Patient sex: M
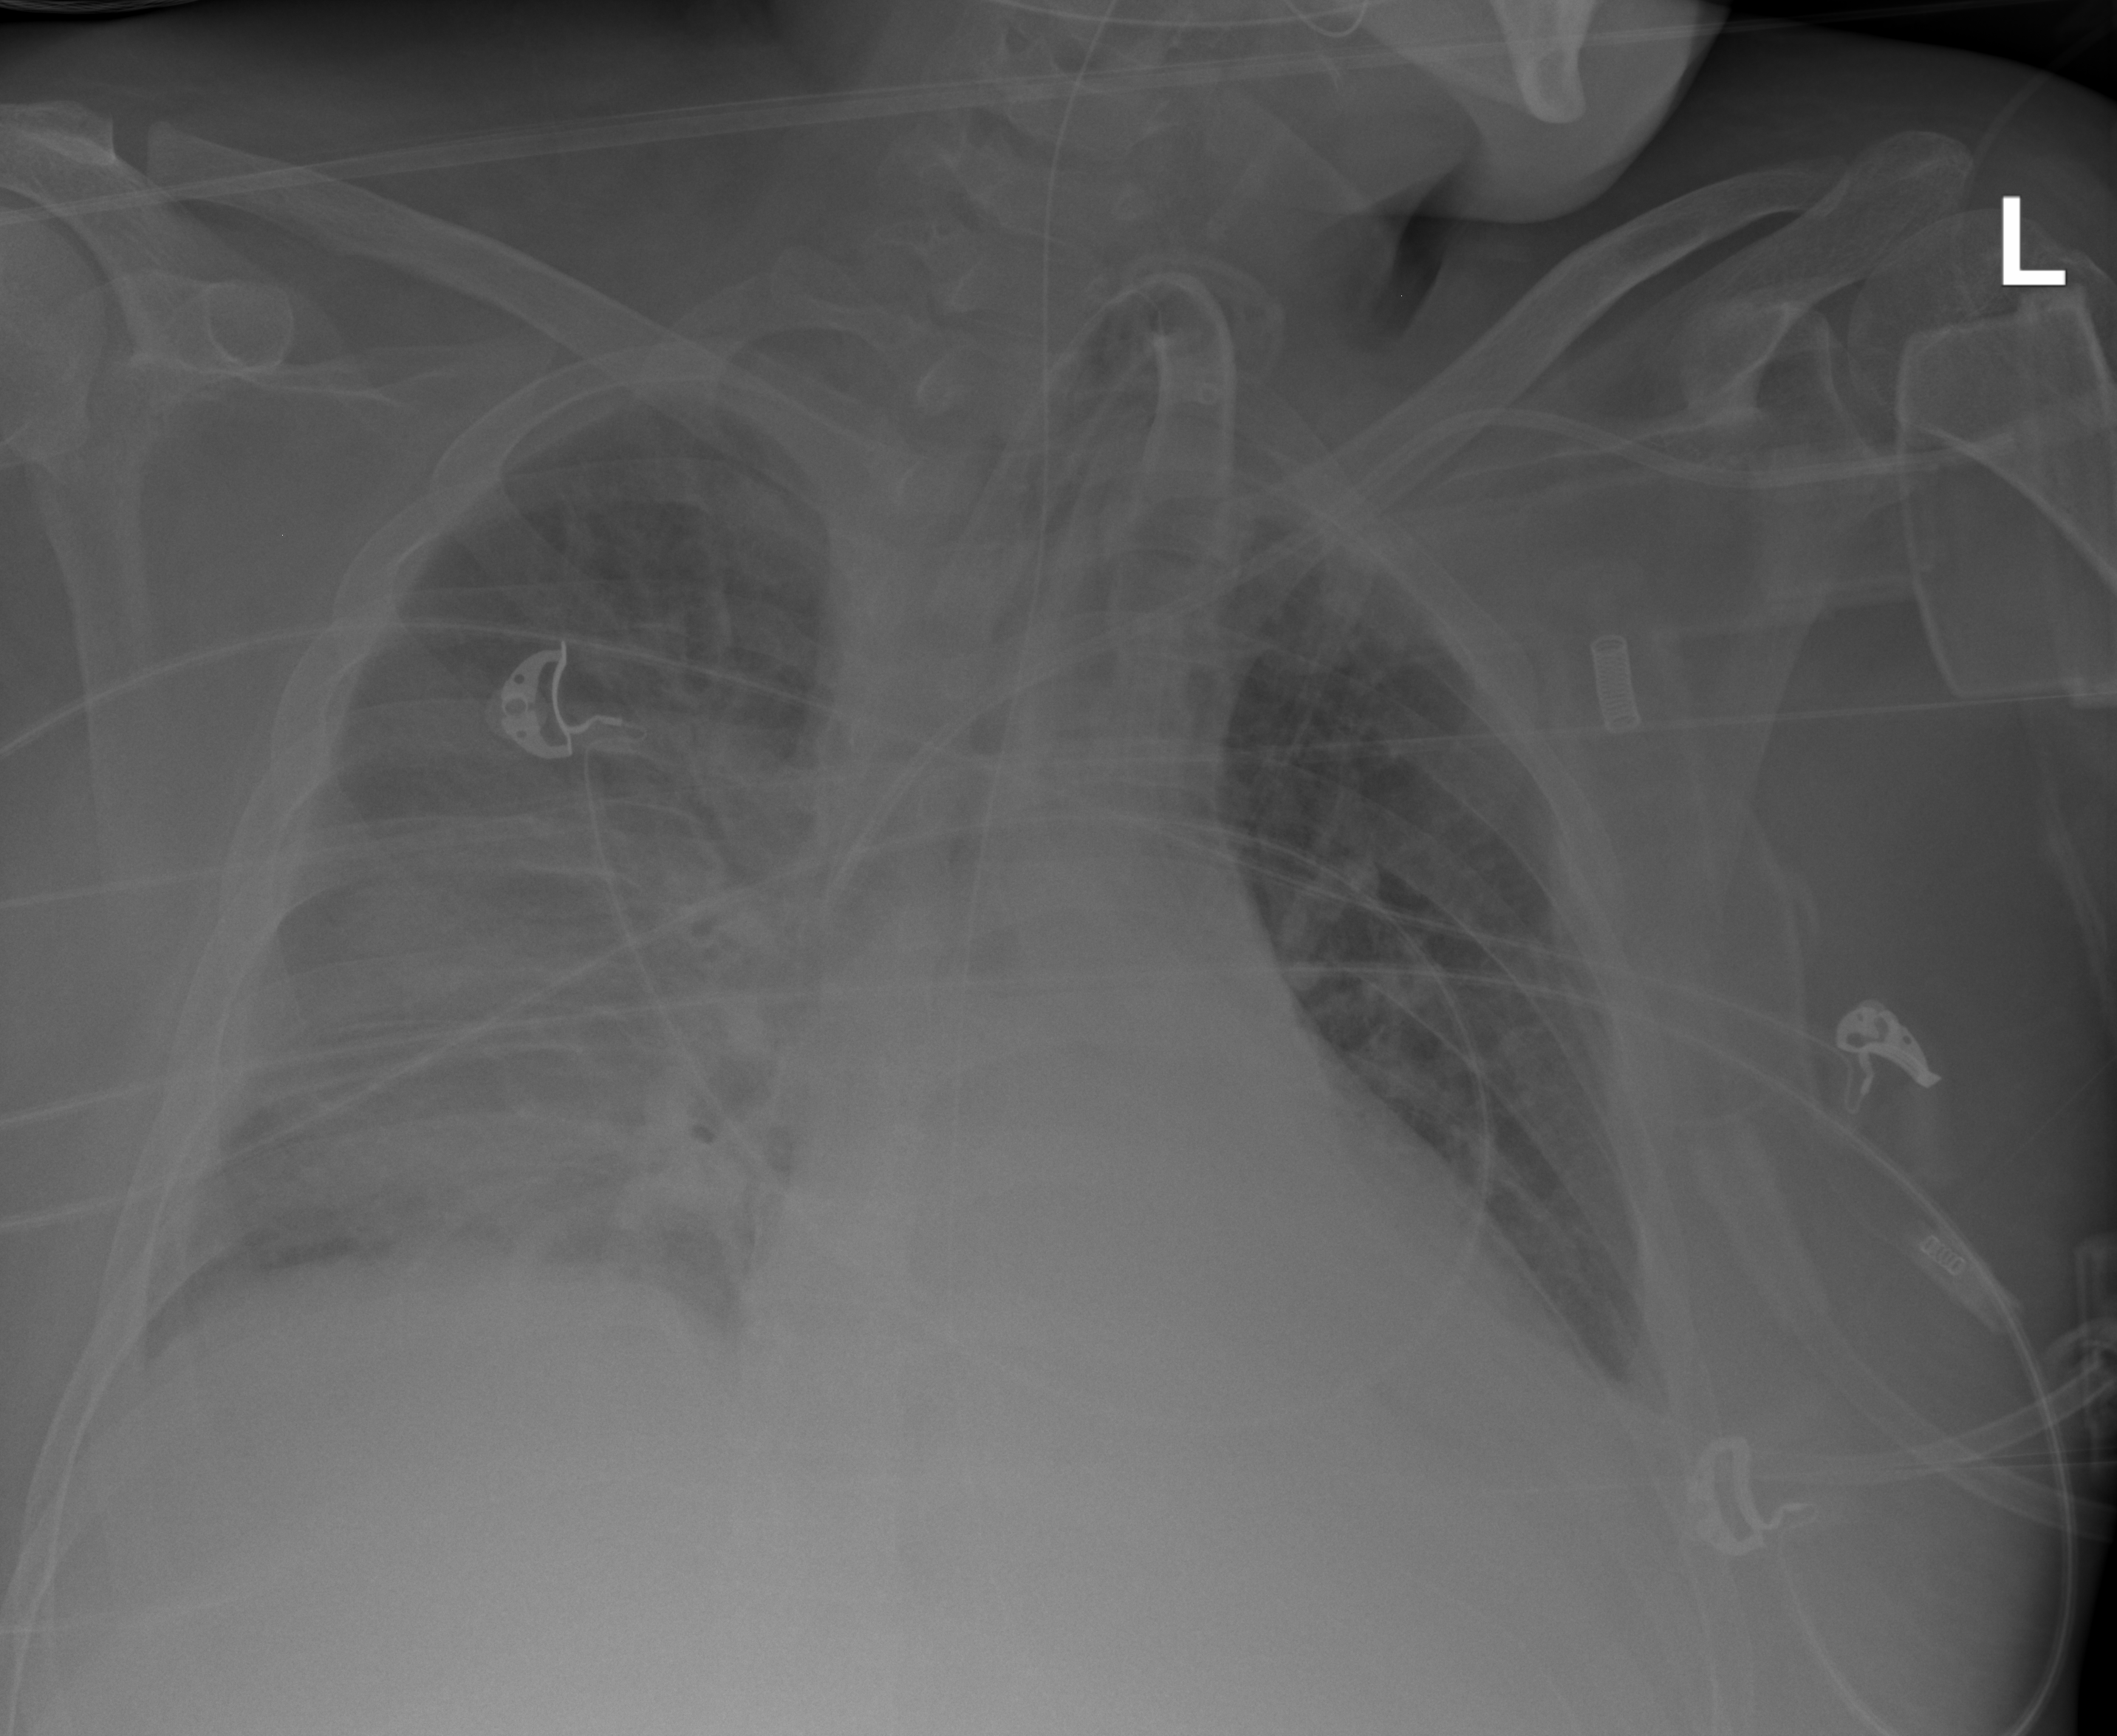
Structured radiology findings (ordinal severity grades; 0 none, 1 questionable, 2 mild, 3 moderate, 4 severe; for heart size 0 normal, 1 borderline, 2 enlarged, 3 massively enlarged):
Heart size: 1
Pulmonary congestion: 2
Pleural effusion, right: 2
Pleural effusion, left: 2
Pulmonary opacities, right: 3
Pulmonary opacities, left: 0
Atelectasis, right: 3
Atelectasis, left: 2